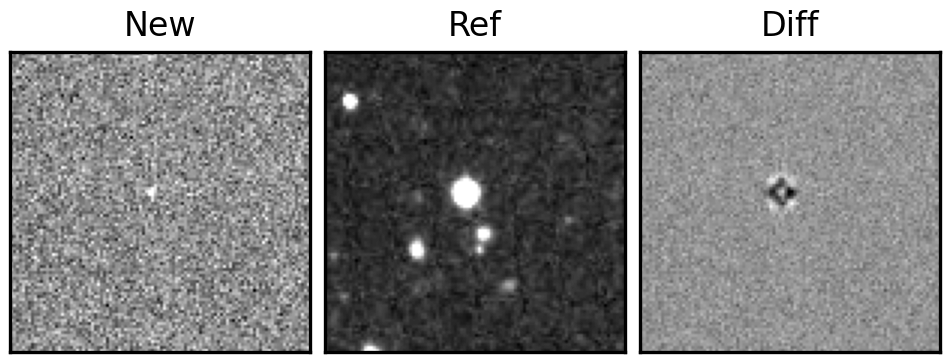
Label: bogus